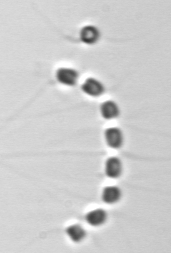
Label: Chaetoceros